Field crop: maize
Growth stage: 2
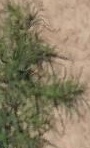
Species: salsola